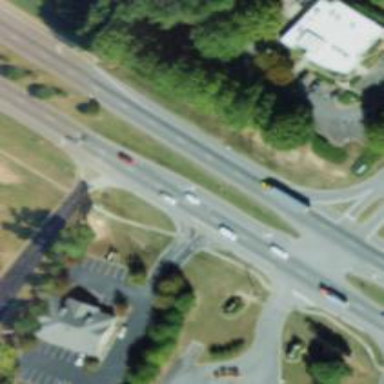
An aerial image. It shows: Trunk link highway.